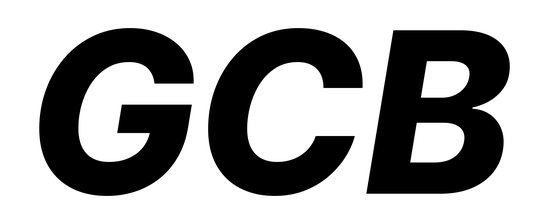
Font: Inter-Italic_ExtraBold_Italic